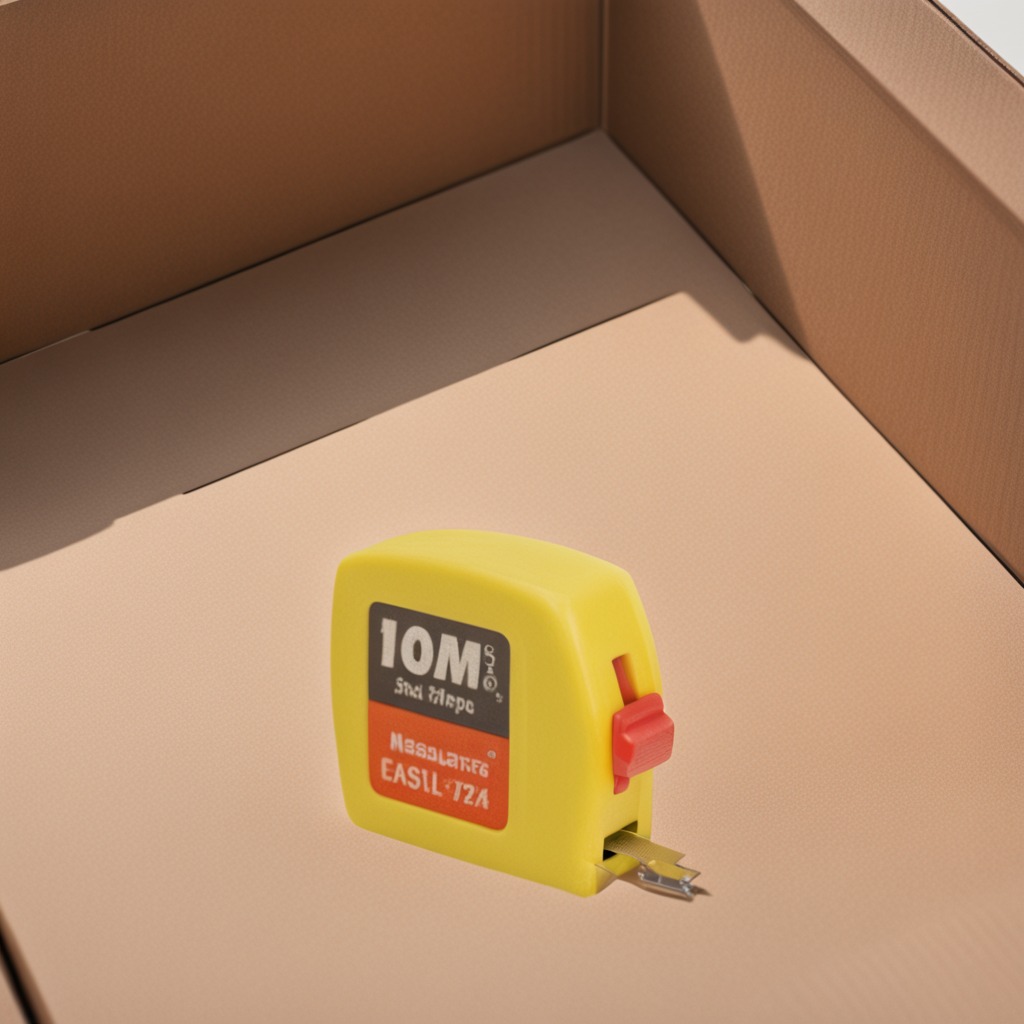
A measuring tape is lying on a clean dry cardboard box surface in an outdoor workshop during daytime bright natural light soft shadows slightly creased but